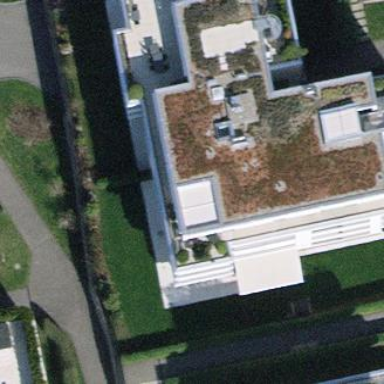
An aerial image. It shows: Balcony as part of building.